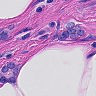
Metastatic tissue present: yes